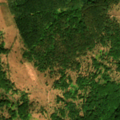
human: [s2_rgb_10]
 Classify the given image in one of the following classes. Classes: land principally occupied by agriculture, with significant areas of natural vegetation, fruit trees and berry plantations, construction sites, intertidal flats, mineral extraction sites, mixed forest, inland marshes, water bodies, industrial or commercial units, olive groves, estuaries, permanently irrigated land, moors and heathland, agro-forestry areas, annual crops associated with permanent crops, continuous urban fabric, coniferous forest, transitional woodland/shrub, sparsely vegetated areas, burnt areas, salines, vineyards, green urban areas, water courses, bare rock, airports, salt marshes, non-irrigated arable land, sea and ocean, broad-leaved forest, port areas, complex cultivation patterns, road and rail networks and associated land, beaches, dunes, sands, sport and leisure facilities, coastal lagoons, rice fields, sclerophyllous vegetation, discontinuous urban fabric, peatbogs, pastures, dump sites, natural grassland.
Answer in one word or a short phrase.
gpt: land principally occupied by agriculture, with significant areas of natural vegetation, broad-leaved forest, natural grassland